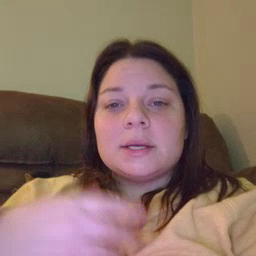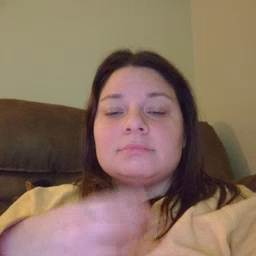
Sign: white